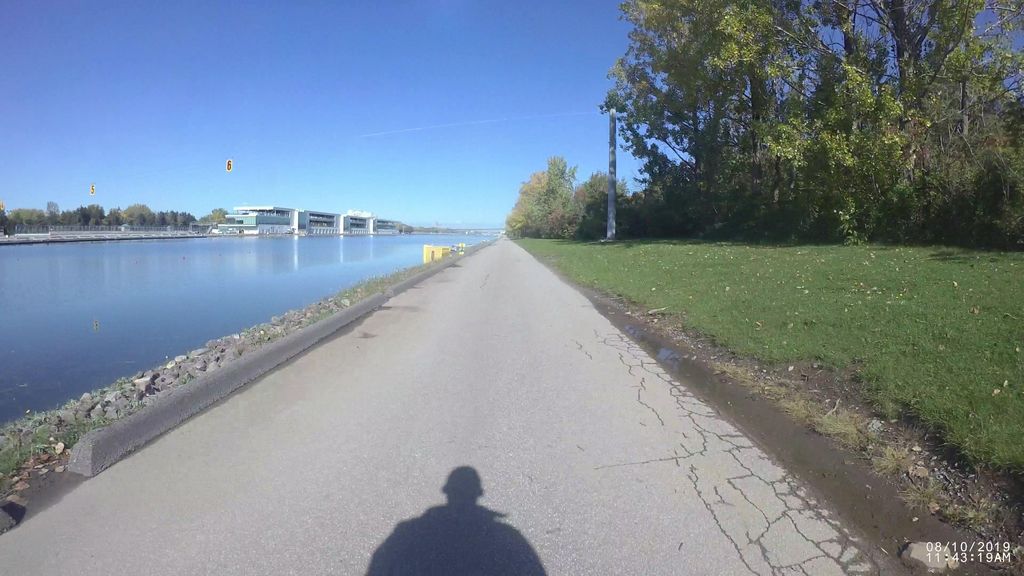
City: montreal